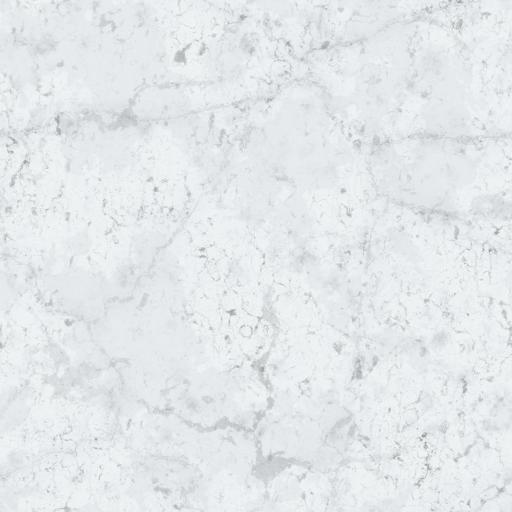
Tags: clean marble white